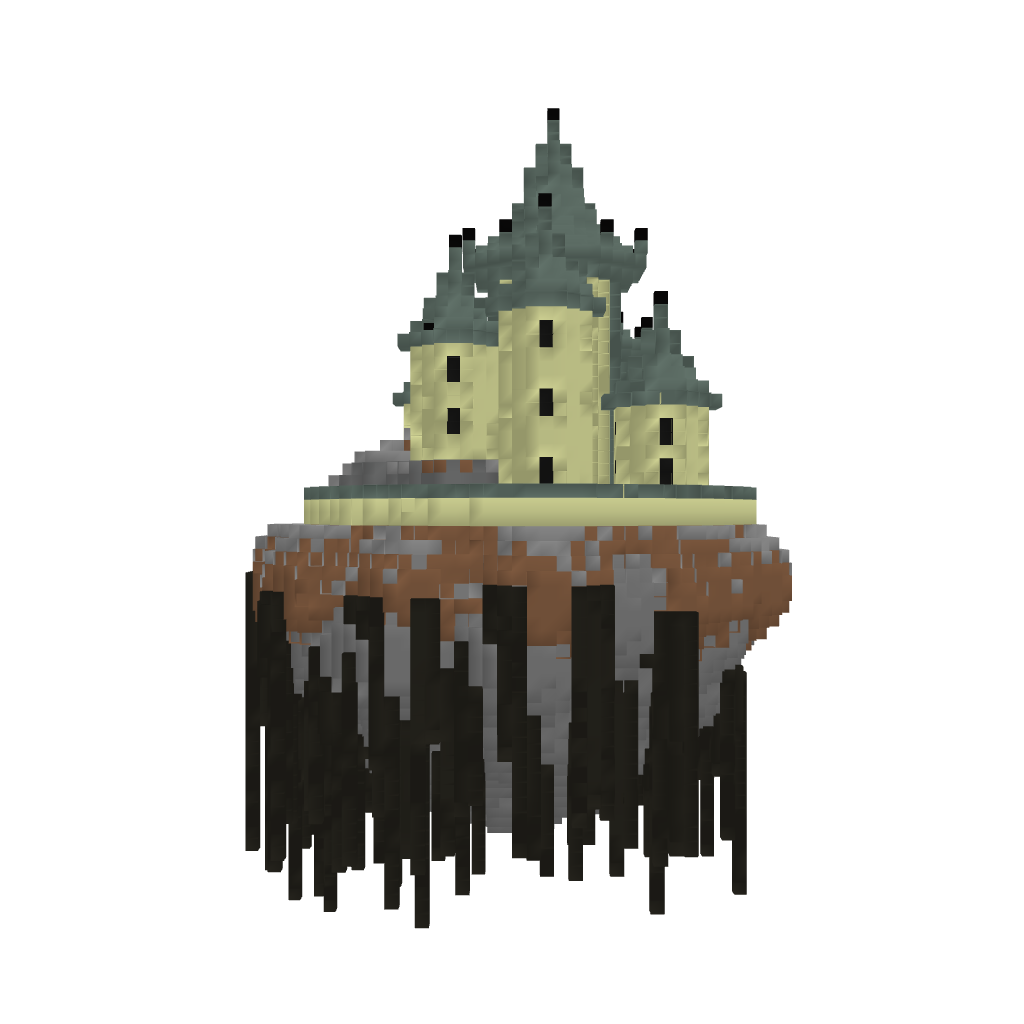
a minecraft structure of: Floating temple